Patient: sex M, age 66
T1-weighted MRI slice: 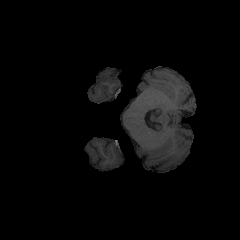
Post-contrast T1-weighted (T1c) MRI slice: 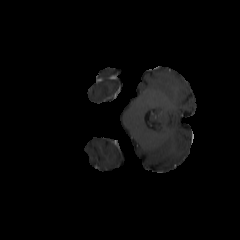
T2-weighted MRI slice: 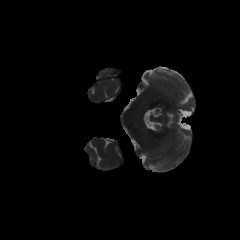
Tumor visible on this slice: no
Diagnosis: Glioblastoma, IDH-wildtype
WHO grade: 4